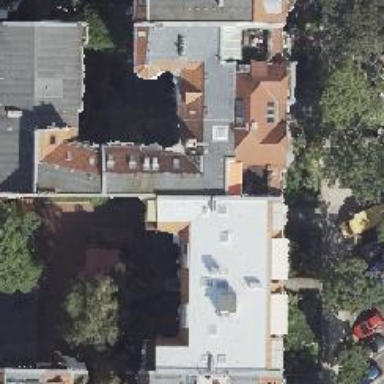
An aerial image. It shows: Kindergarten.